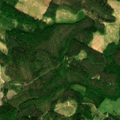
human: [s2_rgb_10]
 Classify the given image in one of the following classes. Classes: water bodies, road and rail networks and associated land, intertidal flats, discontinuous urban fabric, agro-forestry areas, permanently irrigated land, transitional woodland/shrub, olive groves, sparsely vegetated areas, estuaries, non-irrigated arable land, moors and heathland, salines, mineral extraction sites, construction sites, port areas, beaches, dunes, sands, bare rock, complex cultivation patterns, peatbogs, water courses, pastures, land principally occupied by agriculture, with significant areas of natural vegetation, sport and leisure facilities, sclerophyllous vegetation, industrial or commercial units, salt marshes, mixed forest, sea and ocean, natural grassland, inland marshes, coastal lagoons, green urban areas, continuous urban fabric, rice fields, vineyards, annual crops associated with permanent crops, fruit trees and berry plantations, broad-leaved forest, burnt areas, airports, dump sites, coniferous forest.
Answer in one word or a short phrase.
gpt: coniferous forest, mixed forest, transitional woodland/shrub